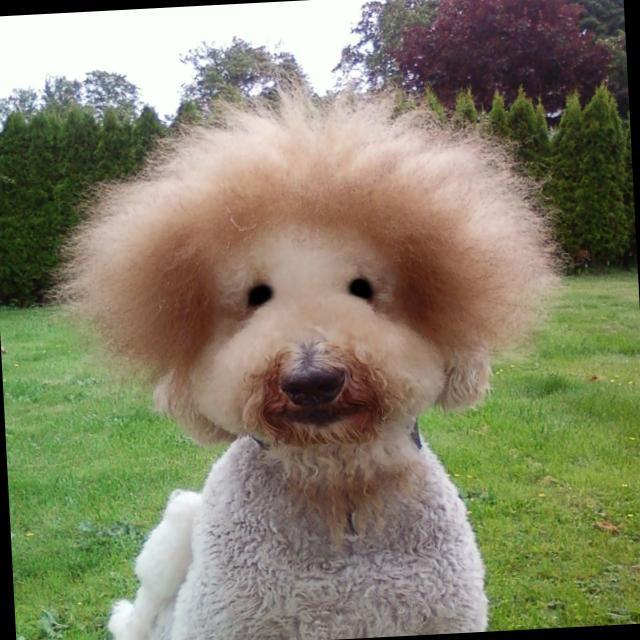
Healthy canine skin — no visible lesions, inflammation, or abnormalities. The skin and coat appear normal.